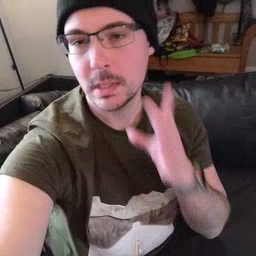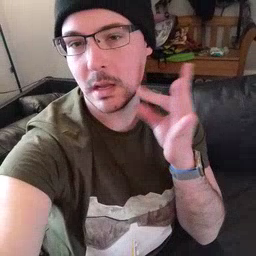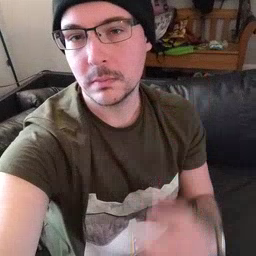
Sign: cat